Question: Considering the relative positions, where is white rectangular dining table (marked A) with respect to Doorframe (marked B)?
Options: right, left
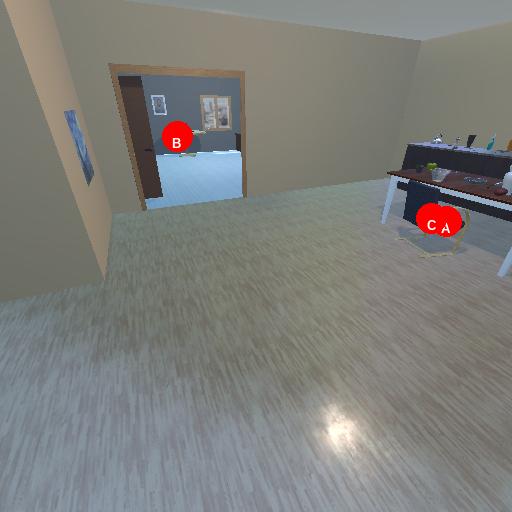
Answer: right